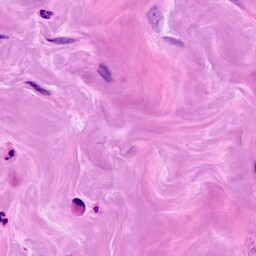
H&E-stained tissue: Breast